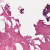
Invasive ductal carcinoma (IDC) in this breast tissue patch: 0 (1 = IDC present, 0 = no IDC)